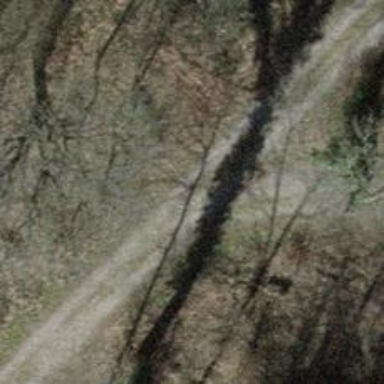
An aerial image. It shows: Pebblestone track with grade2 tracktype.